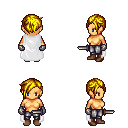
a pixel art fantasy rpg character, female body template, human, tanned skin, white cape, metal pants, blonde pixie cut hairstyle, metal gloves, brown shoes, dagger, four views (front, back, left, right), 2x2 character sprite sheet, small pixel art, hard edges, no anti-aliasing